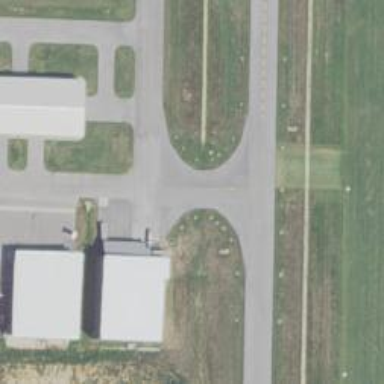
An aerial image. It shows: View of taxiway at the airport.